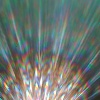
Label: sunburn